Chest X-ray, PA view. Patient: 34 years old, sex M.
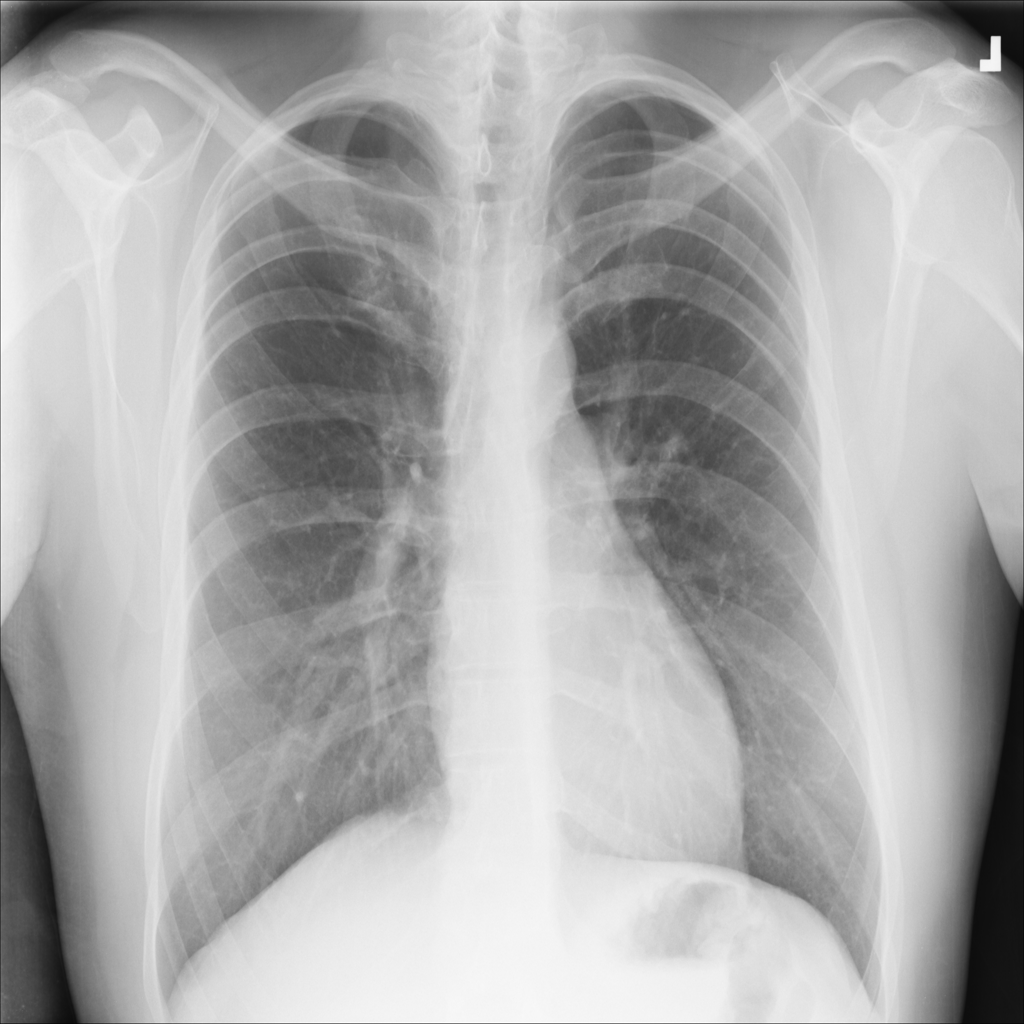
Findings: No Finding